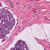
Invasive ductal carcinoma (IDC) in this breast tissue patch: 0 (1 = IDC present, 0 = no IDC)